Interaction volume radius: 10 \u00c5
Interaction volume height: 15 \u00c5
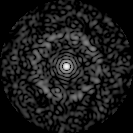
Disorder parameter: 0.8381